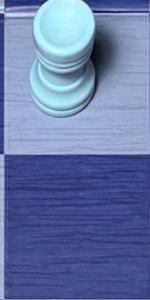
Label: Empty